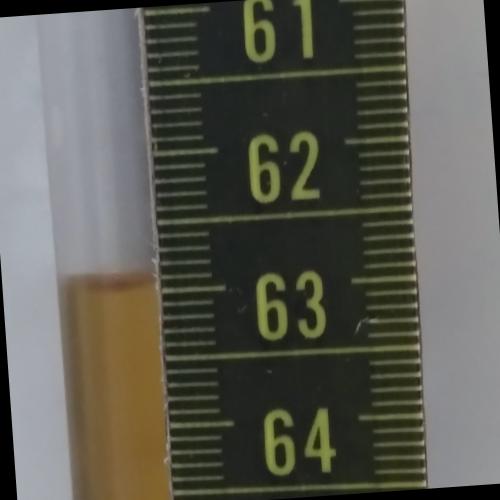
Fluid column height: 63.0 cm